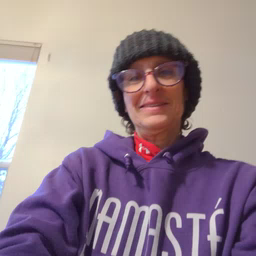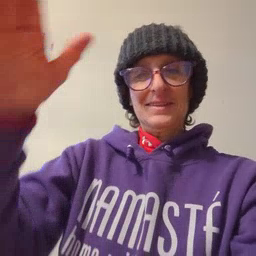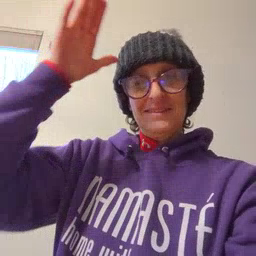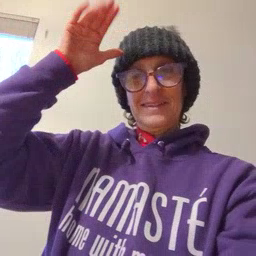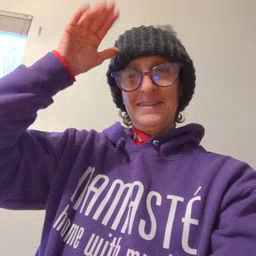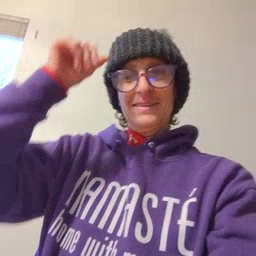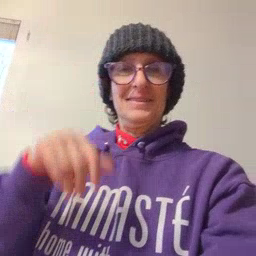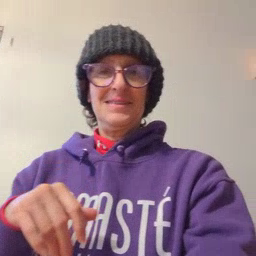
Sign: donkey